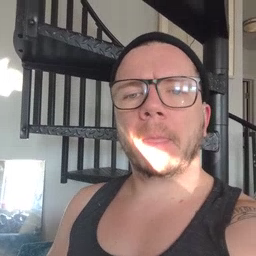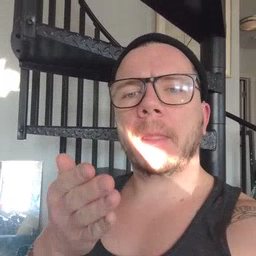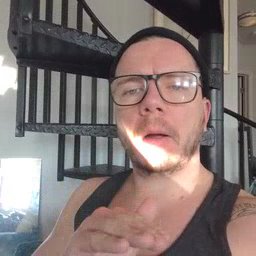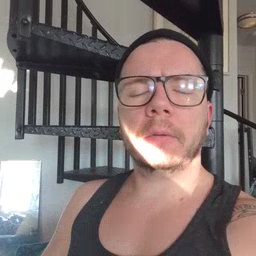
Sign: on